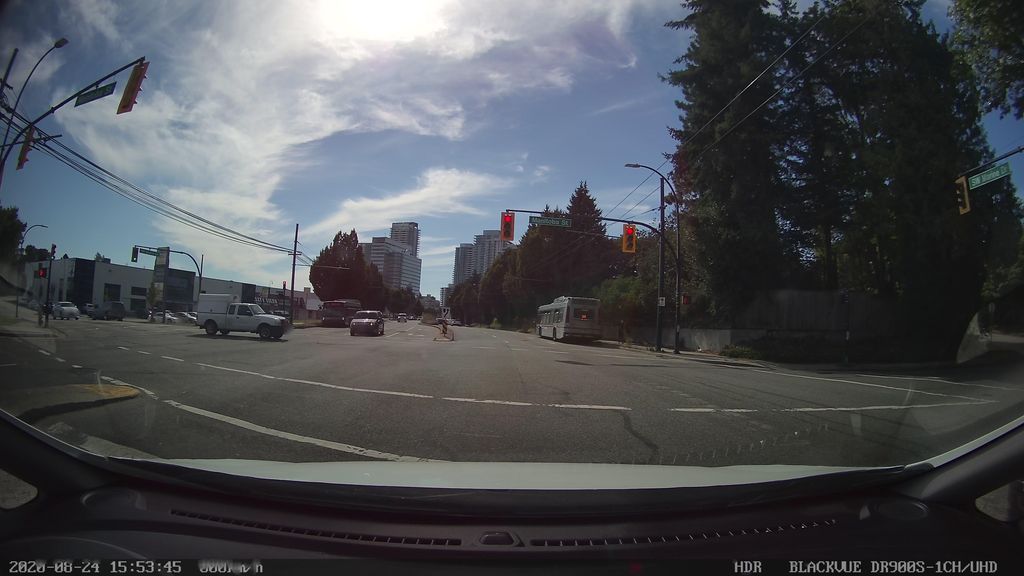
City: vancouver